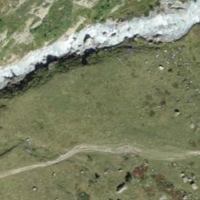
EUNIS habitat code: 23
Species observed at this site:
Chamaenerion fleischeri